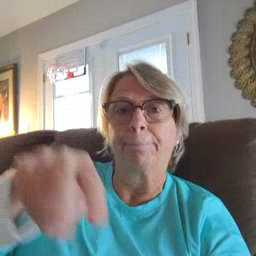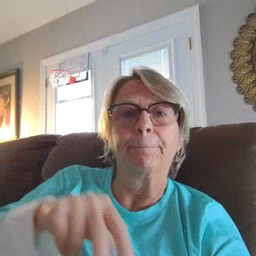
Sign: jump